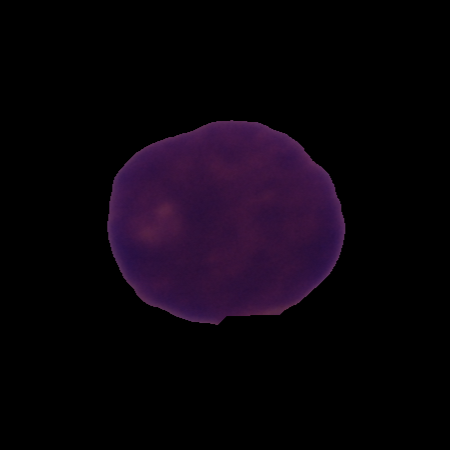
Label: cancer